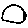
Label: circle